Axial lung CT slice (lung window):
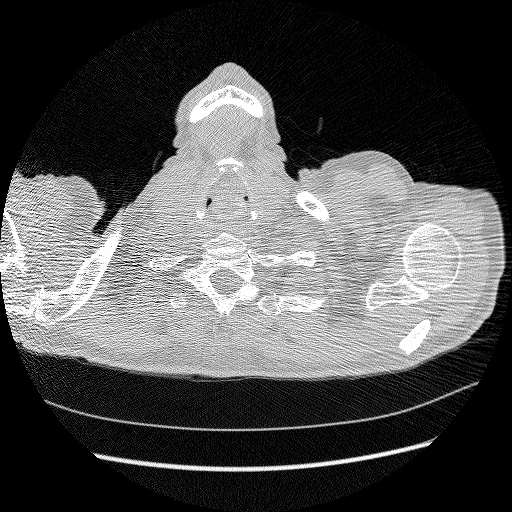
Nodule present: no